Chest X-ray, AP view. Patient: 60 years old, sex M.
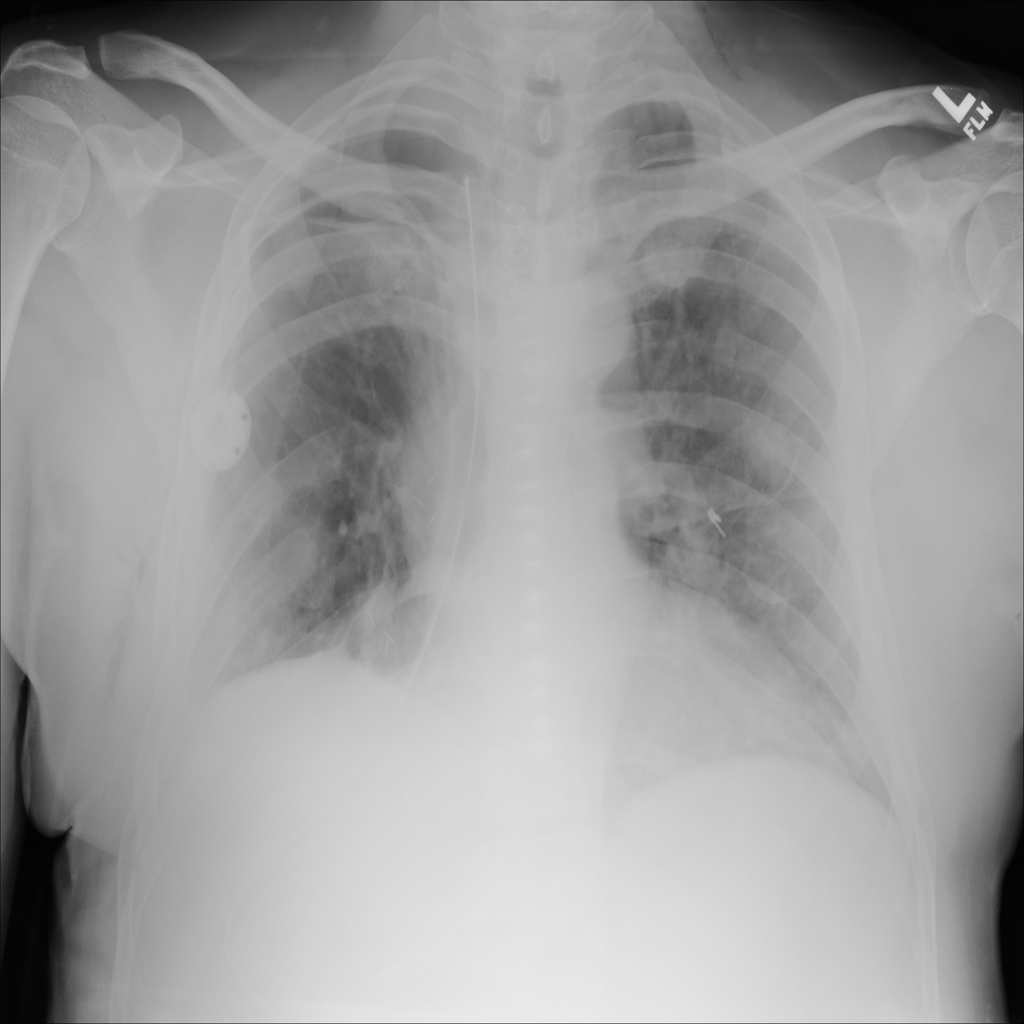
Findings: Nodule, Pneumothorax